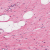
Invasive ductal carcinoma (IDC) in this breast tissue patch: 0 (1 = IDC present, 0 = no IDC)